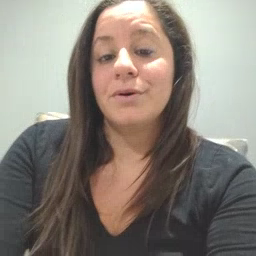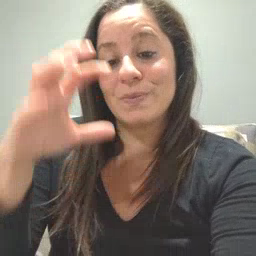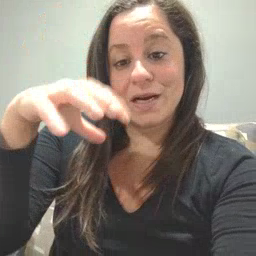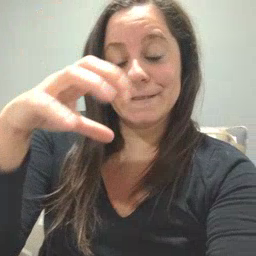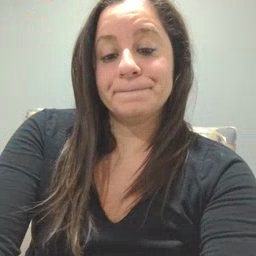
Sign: rain